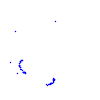
Particle: kaon